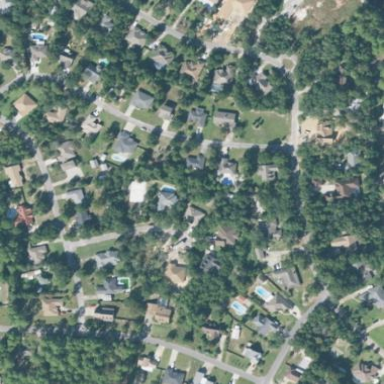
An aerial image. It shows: This residential area consists of single-family homes.